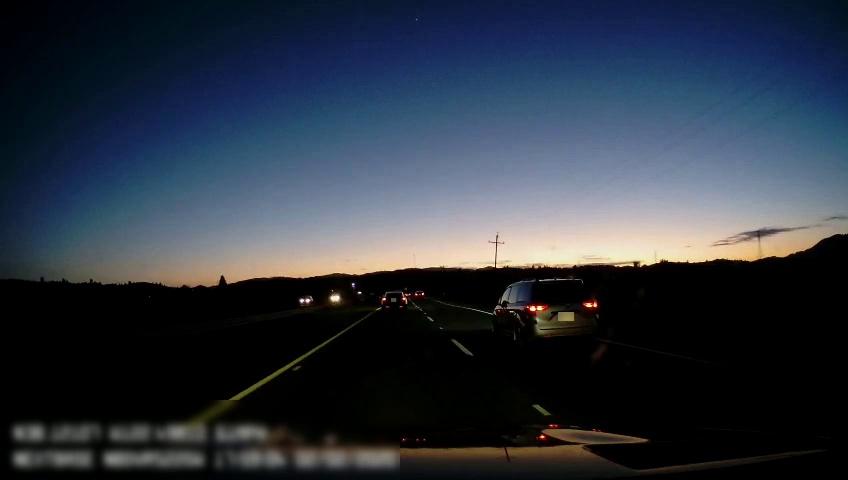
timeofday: Dusk/Dawn/Twilight
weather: Sunny
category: Drivable Space
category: Vehicles | SUV
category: Vehicles | Car
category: Vehicles | Car
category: Vehicles | Car
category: Vehicles | Car
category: Lanes | Current Lane
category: Lanes | Current Lane
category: Lanes | Alternate Lane